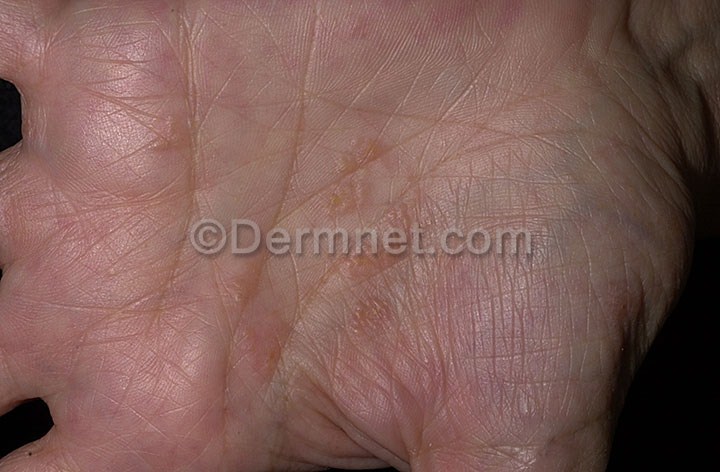
Disease: Eczema Photos